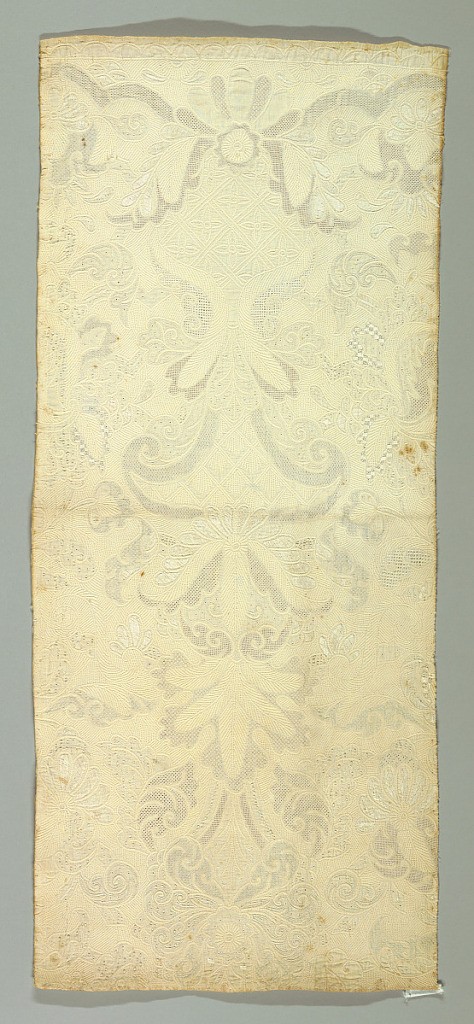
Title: Section of a petticoat
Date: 1700–1750
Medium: linen embroidery, cotton cording, cotton foundation Technique: stitched using trapunto technique; embroidered in satin, stem, coral knot, French knot, and eyelet stitches with deflected element work
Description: White on white pattern of symmetrical floral forms stemming from a vase.
Two layers of white cotton fabric are placed one on top of the other with warps and wefts aligned. Heavy cotton yarn is pulled through channels created by parallel rows of running stitches through both layers, giving a padded effect (trapunto). Embroidered details are added in a variety of stitches. In some areas, the back layer of fabric is cut away and deflected element work is added in the top layer.